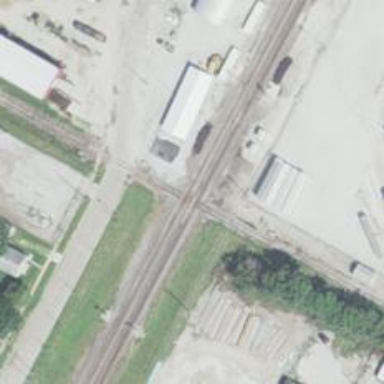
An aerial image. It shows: Railway junction.